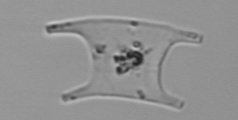
Label: Eucampia